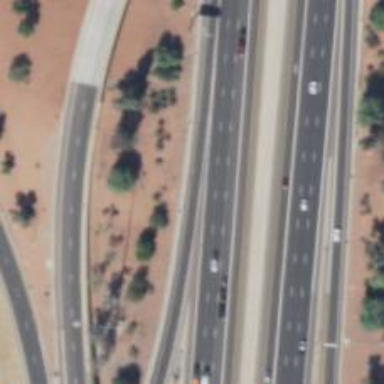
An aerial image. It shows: Asphalt motorway link.